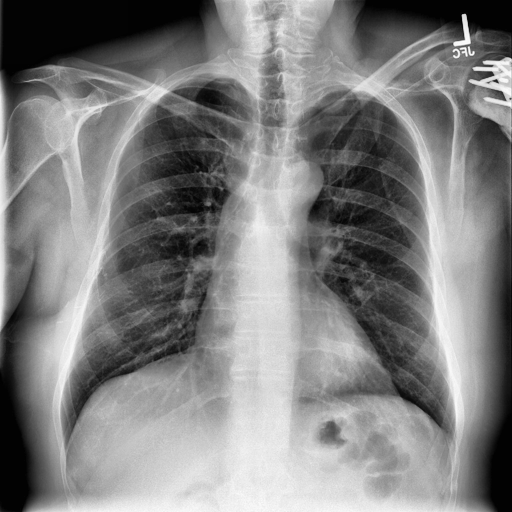
Finding: NORMAL